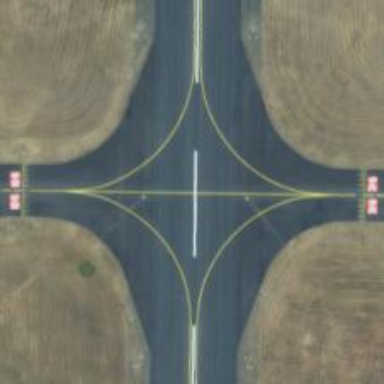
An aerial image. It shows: Image of taxiway at airport.